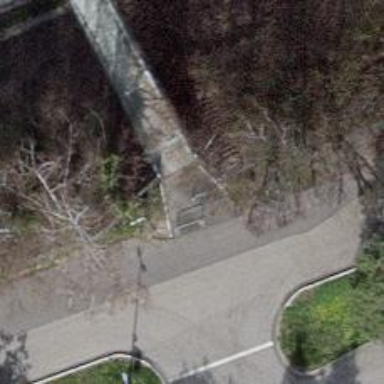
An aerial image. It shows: Cycle barrier.